Field crop: maize
Growth stage: 2
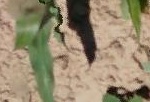
Species: maize